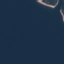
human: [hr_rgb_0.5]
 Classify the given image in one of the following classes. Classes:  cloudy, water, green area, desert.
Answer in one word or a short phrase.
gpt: water